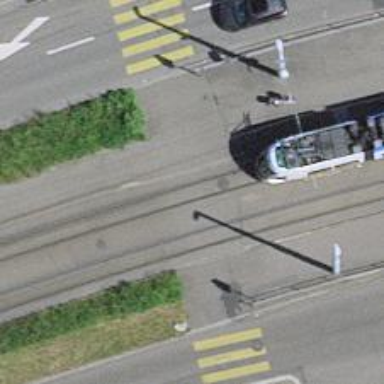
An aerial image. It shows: Uncontrolled railway crossing.